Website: crate-barrel
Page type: payment
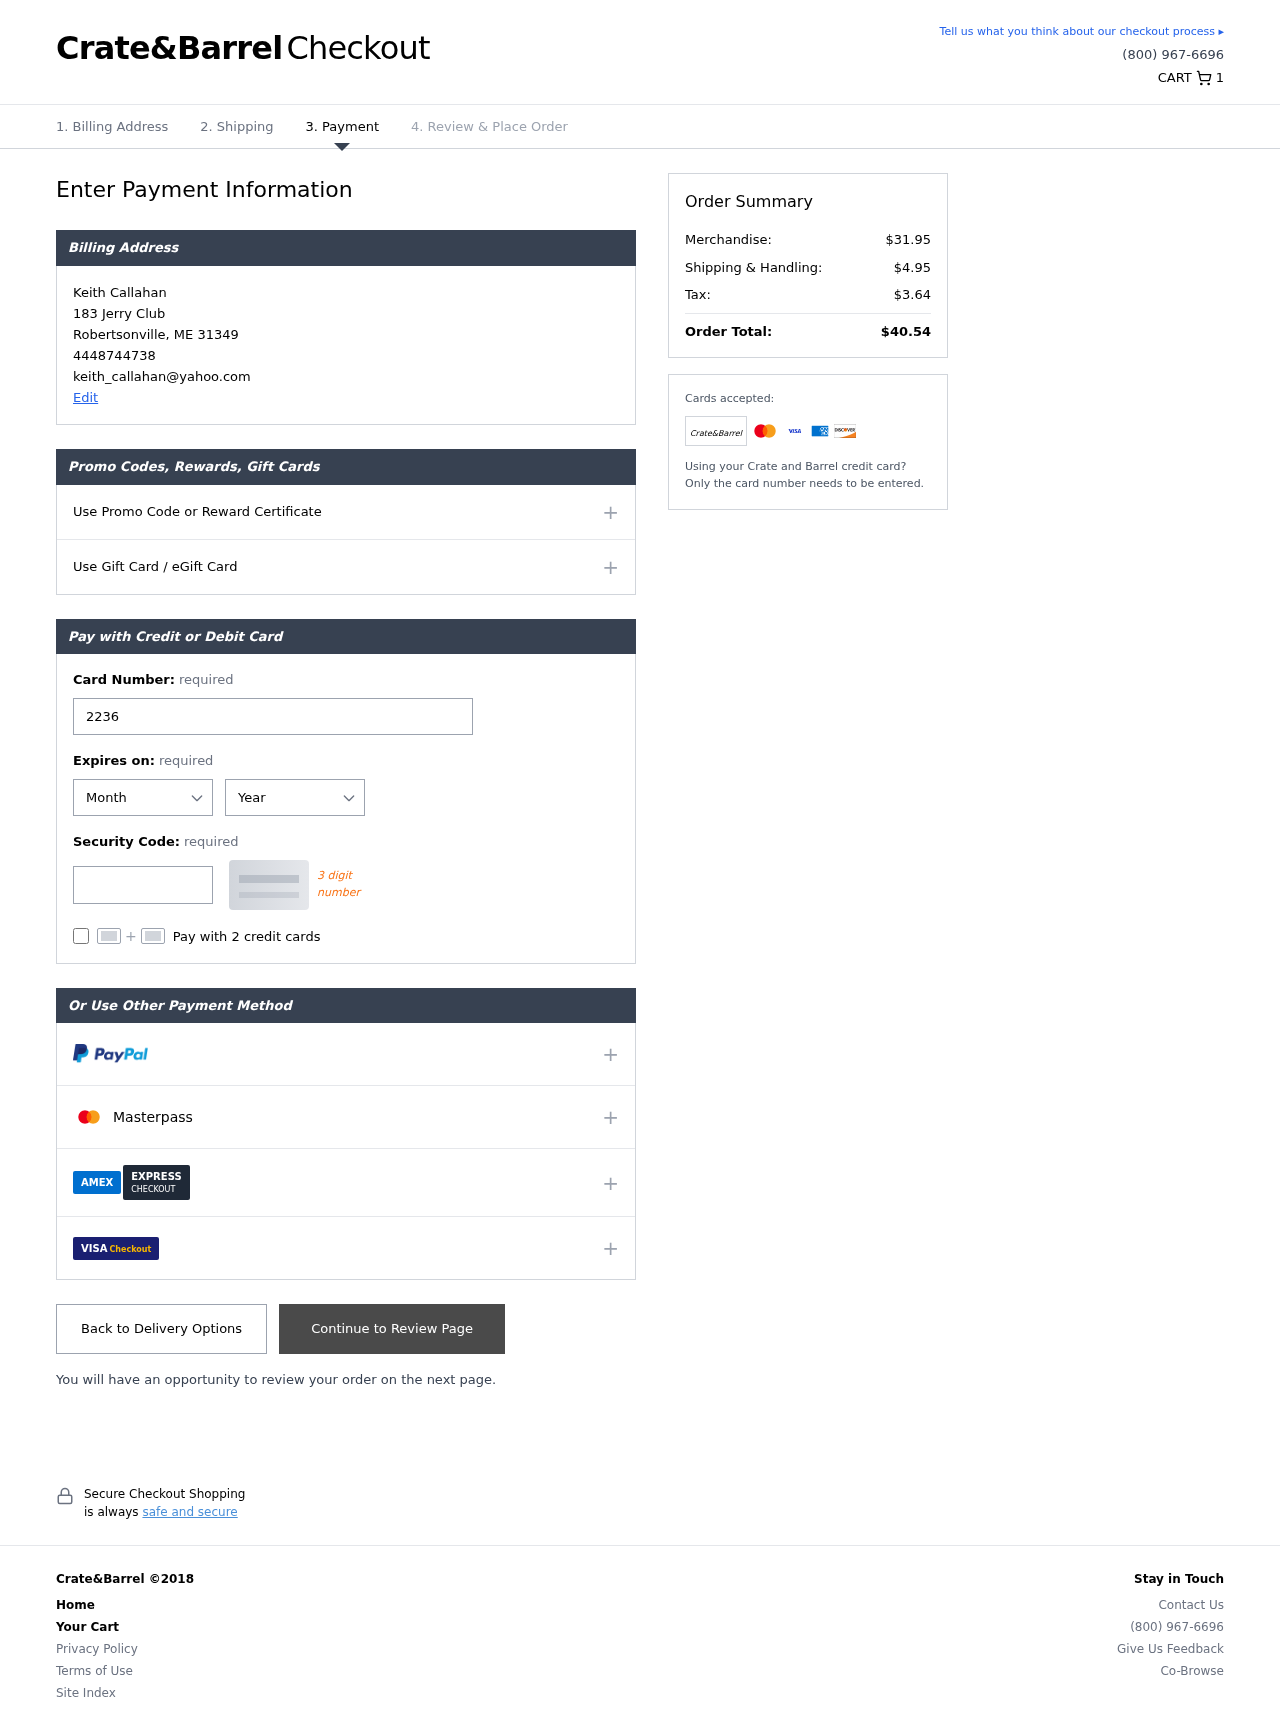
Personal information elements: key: PII_CARD_CVV
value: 837
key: PII_CARD_EXPIRY_MONTH
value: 06
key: PII_CARD_EXPIRY_YEAR
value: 28
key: PII_CARD_NUMBER
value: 2236 4475 7904 3014
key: PII_CITY
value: Robertsonville
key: PII_EMAIL
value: keith_callahan@yahoo.com
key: PII_FULLNAME
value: Keith Callahan
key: PII_PHONE
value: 4448744738
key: PII_POSTCODE
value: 31349
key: PII_STATE_ABBR
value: ME
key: PII_STREET
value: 183 Jerry Club
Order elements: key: ORDER_NUM_ITEMS
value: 1
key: ORDER_SUBTOTAL
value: $31.95
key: ORDER_SHIPPING_COST
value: $4.95
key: ORDER_TAX
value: $3.64
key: ORDER_TOTAL
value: $40.54